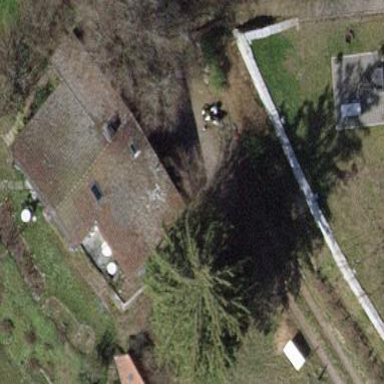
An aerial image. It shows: Detached building.